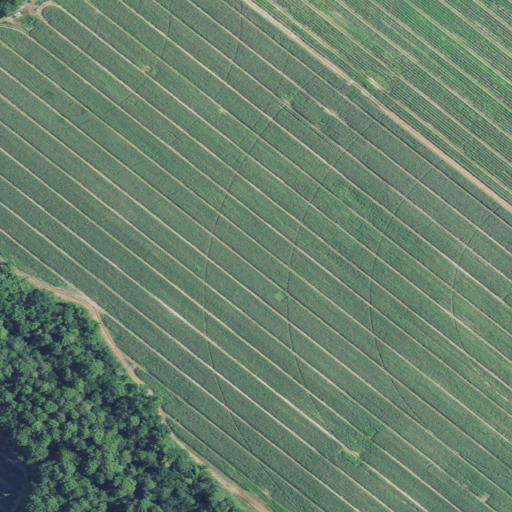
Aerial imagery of cape in Delaware named Delmarva Peninsula containing cultivated crops, woody wetlands, open development, herbaceous wetlands, medium intensity development, and low intensity development